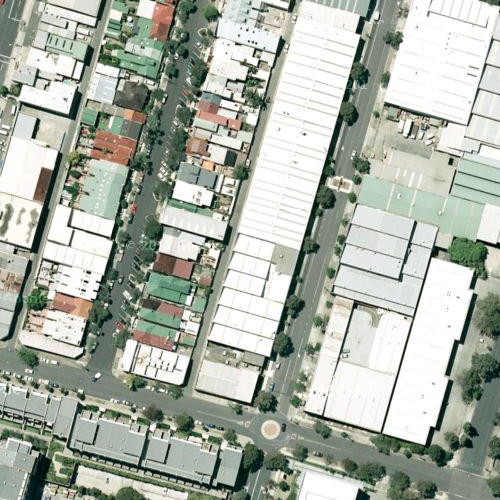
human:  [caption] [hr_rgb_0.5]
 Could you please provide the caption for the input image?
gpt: This is an industrial area with some different white buildings .

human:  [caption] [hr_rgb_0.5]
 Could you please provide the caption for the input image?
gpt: An industrial area with many white buildings and some roads go through this area .

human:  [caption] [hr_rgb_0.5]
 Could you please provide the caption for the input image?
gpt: Some roads with plants on the roadside go through the industrial area .

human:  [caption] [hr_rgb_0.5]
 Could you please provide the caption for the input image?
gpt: An industrial area with many white buildings and some roads go through this area .

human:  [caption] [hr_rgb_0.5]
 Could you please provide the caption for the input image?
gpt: There are some white buildings in the industrial area with some roads go through .